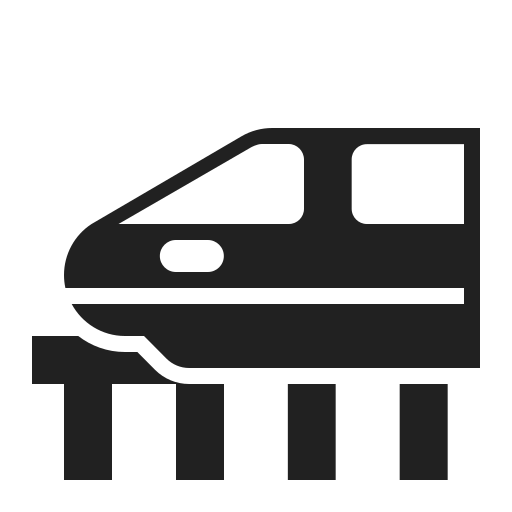
high speed train high contrast